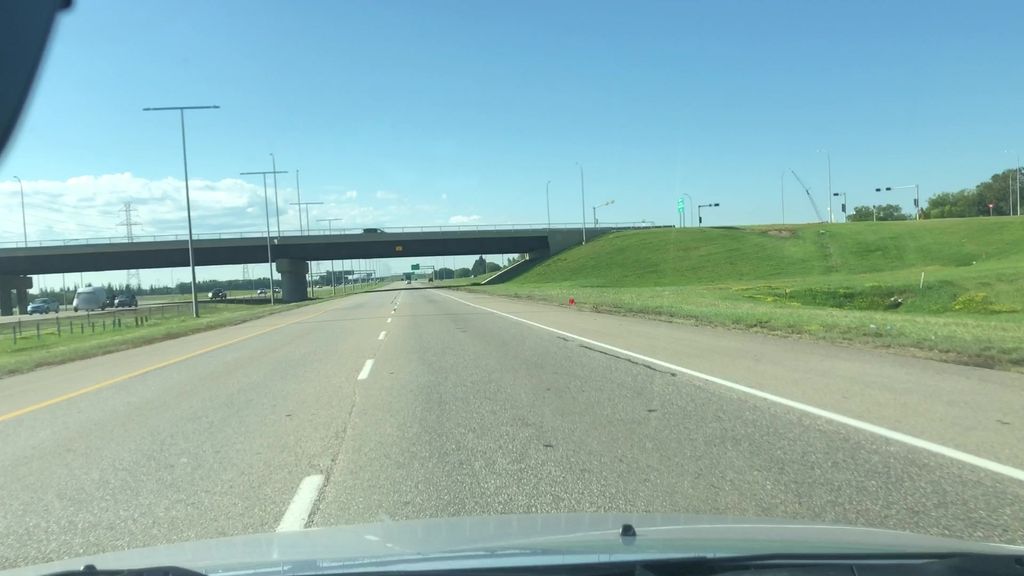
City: edmonton